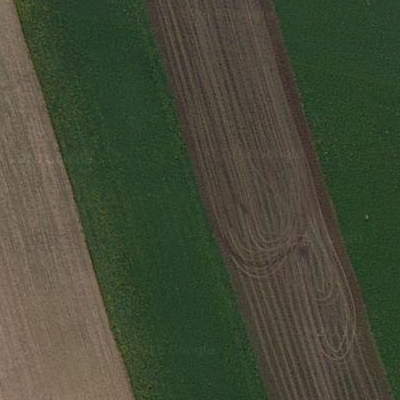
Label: bField